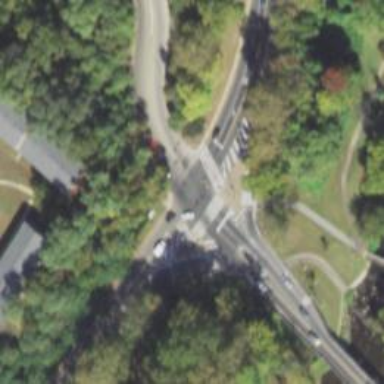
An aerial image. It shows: Marked road crossing.